Question: I need to repalce the href of a 'title' class elements in the page on the basis of the 0 or x value returned from <URL>. this url is set to 1 for testing. work currectly to ajax requests.
'''
<script type="text/javascript">
$(document).ready(function(){
$('.title').each(function() {
var url = null;
var l = this.href;
id_str= (l.replace('http://www.kasaragodyellowpages.com/index.php?page=item&id=',''));
var loadUrl = "pagedata.php";
$.get(
loadUrl,
{id: id_str},
function(responseText){
if (responseText!=0) {
url='http://www.kasaragodyellowpages.com/index.php?page=page&id='+responseText;
console.log('data value for '+url);
}
}
);
if(url){
console.log('set data for '+url);
$(this).attr( 'href', url );
}else
{
console.log('NOT set data for '+url);
}
});
});
</script>
'''
As in the image the ajax result is set after the setting the value from loop with out waiting for ajax success

After this i replaced with when
'''
<script type="text/javascript">
$(document).ready(function(){
$('.title').each(function() {
var url = null;
var l = this.href;
id_str= (l.replace('http://www.kasaragodyellowpages.com/index.php?page=item&id=',''));
var loadUrl = "pagedata.php";
$.when($.get(
loadUrl,
{id: id_str},
function(responseText){
if (responseText!=0) {
url='http://www.kasaragodyellowpages.com/index.php?page=page&id='+responseText;
console.log('data value for '+url);
}
}
))
.then(if(url){
console.log('set data for '+url);
$(this).attr( 'href', url );
}else
{
console.log('NOT set data for '+url);
});
});
});
</script>
'''
But this didn't work
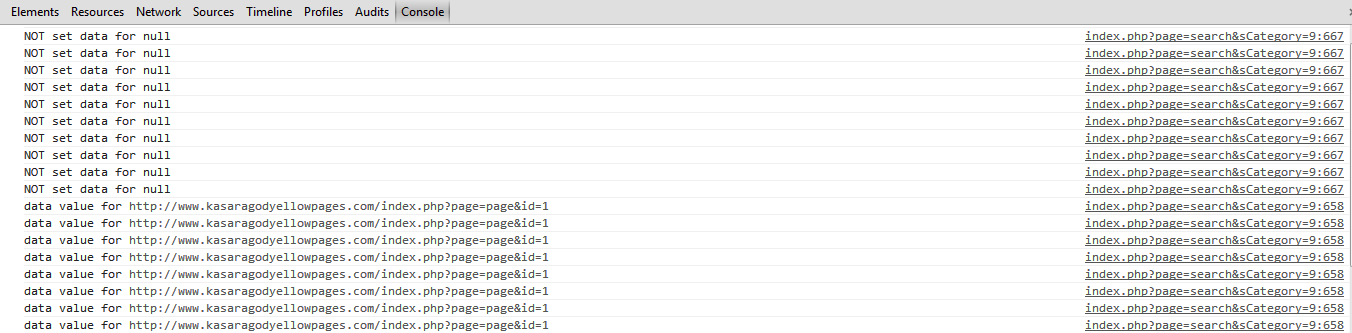
Answer: in your first code, replace your call to $.get with
'''
$('.title').each(function() {
var url = null;
var self = this;
.
.
.
.
$.get(
loadUrl,
{id: id_str},
function(responseText){
if (responseText!=0) {
url='http://www.kasaragodyellowpages.com/index.php?page=page&id='+responseText;
console.log('data value for '+url);
if(url){
console.log('set data for '+url);
$(self).attr( 'href', url );
}else
{
console.log('NOT set data for '+url);
}
}
}
);
'''
The reason is $.get is an asynchronous call. Meaning, all code after $.get will be executed even if the response from $.get has not been received yet.